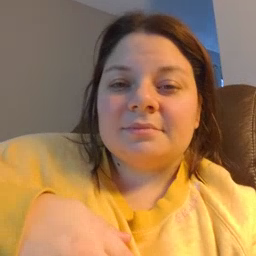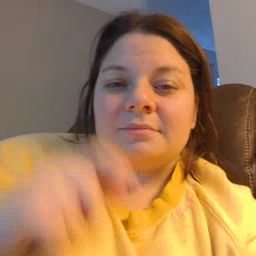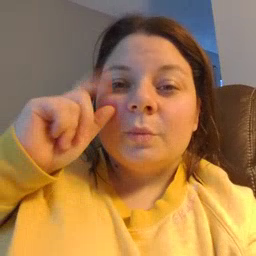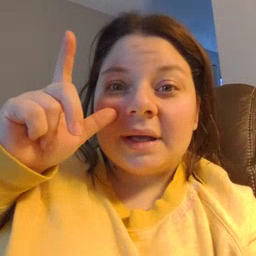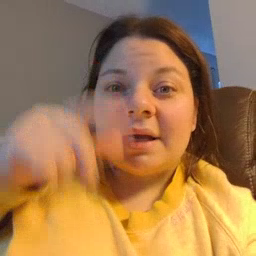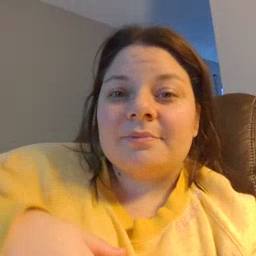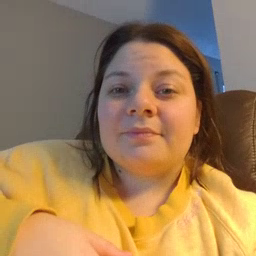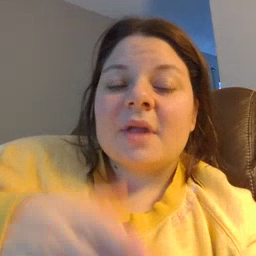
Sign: wake